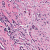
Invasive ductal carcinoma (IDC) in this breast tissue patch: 1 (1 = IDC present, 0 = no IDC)